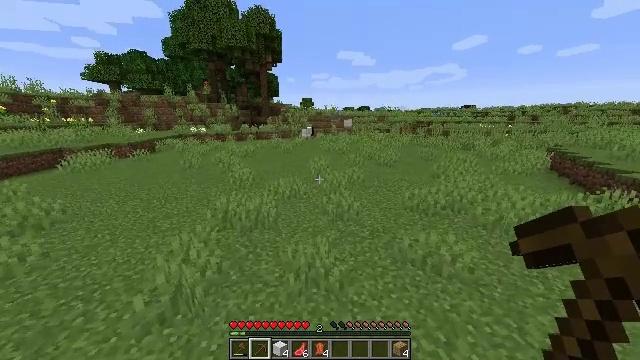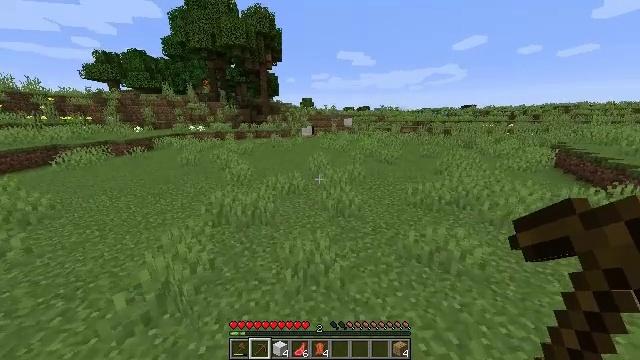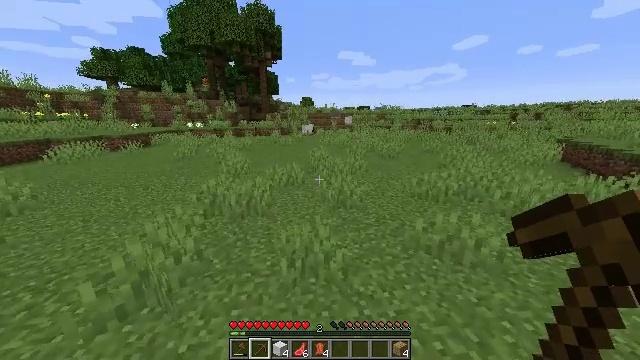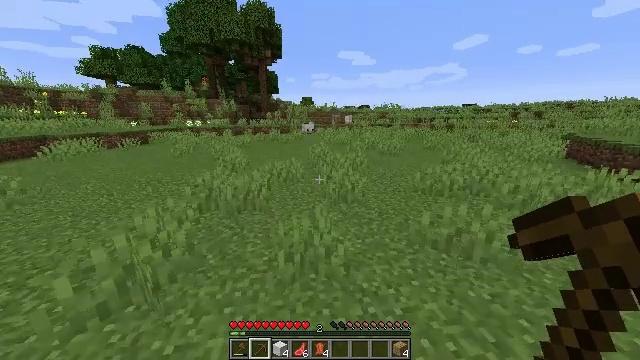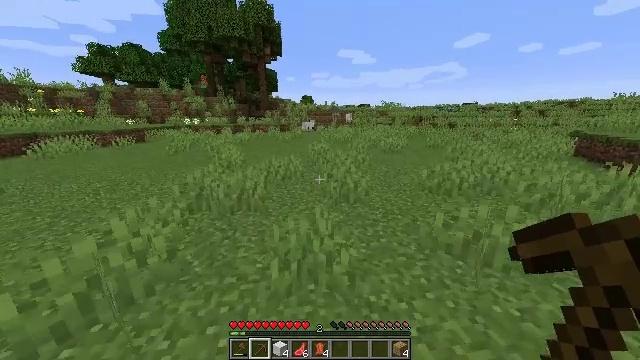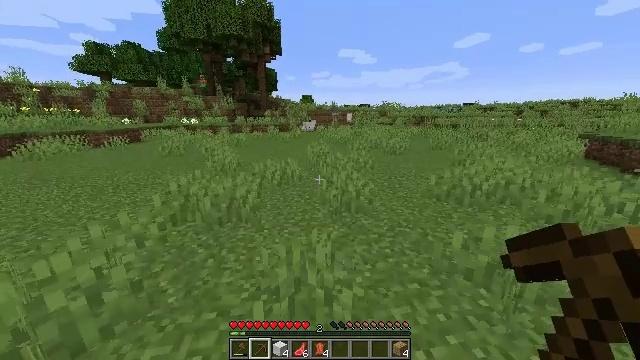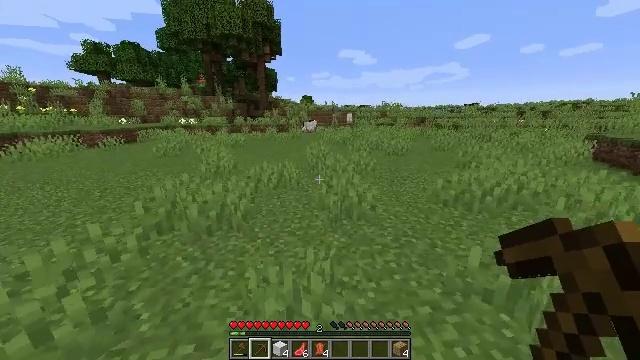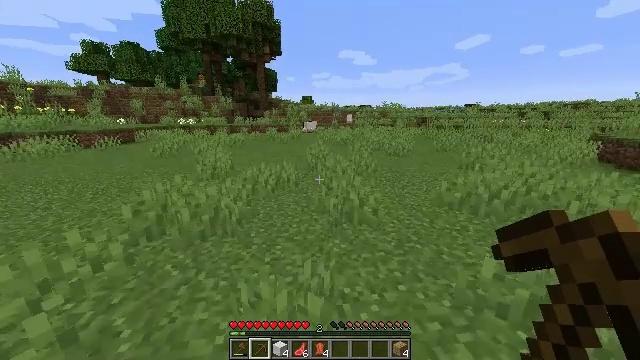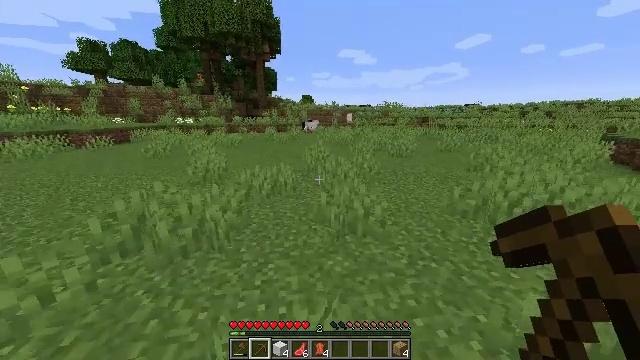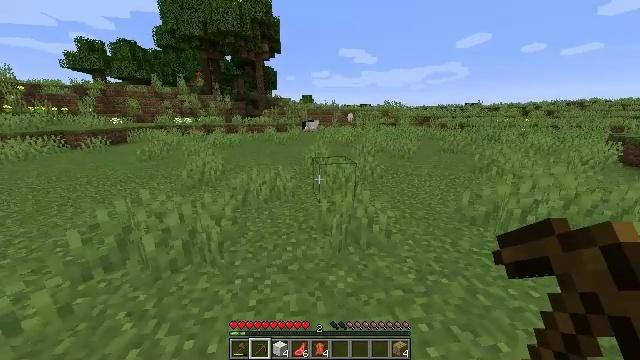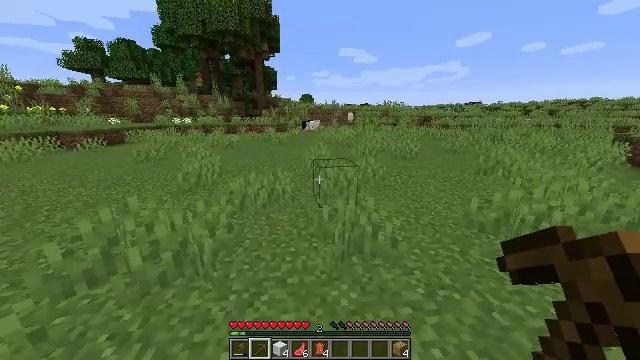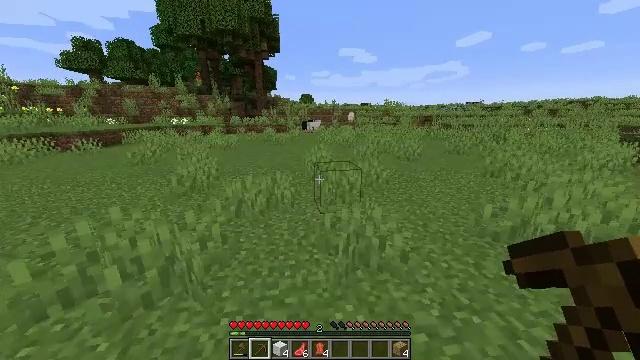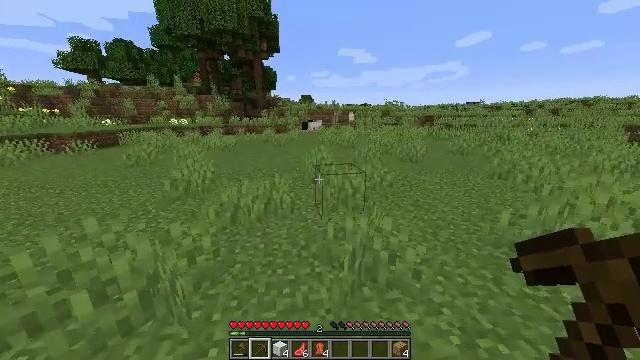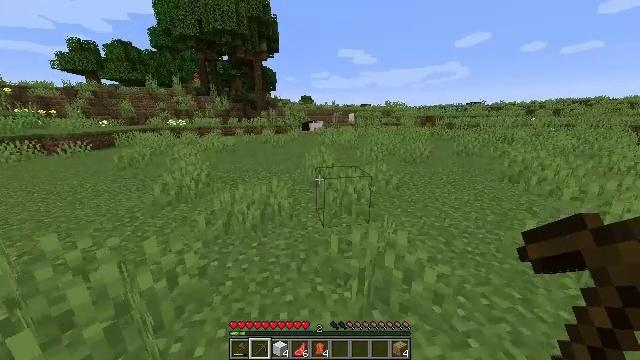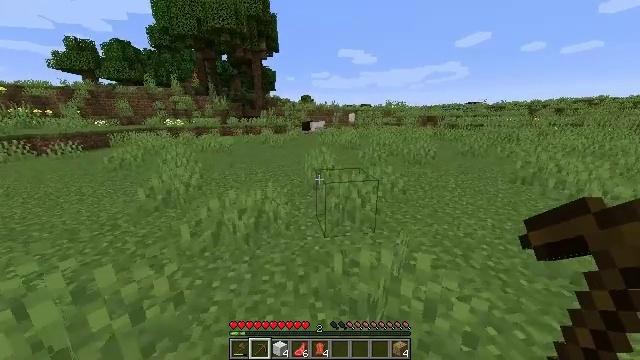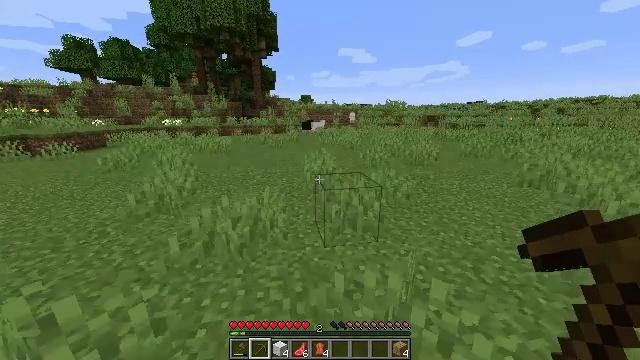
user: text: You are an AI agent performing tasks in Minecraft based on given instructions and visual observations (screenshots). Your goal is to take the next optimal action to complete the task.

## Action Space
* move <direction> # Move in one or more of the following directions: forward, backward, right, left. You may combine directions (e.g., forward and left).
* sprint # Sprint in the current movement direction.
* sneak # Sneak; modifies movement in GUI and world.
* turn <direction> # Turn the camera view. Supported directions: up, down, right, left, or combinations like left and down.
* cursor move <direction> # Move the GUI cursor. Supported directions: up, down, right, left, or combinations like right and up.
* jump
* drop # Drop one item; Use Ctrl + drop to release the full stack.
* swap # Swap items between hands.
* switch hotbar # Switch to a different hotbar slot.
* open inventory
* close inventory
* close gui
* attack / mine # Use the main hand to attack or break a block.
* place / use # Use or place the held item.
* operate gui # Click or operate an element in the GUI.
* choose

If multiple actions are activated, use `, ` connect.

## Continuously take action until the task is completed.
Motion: motion action
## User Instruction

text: Harvest a cornflower from the meadow.
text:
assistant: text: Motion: move forward, sprint
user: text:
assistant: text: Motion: move forward, sprint
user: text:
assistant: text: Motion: move forward, sprint
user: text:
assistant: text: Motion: move forward, sprint
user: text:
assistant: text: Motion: move forward, sprint
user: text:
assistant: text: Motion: move forward, sprint
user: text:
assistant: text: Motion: move forward, sprint
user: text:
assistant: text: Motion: move forward, sprint
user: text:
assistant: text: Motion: move forward, sprint
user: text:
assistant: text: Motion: move forward, sprint
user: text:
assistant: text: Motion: move forward, sprint
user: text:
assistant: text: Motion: move forward, sprint
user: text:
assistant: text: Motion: move forward, sprint
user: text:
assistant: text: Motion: move forward, sprint
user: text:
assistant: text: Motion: move forward, sprint
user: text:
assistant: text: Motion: move forward, sprint
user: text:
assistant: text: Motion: move forward, sprint
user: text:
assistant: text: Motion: move forward, sprint
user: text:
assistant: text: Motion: move forward, sprint
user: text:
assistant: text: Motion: move forward, sprint
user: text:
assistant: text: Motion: move forward, sprint
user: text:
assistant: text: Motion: move forward, sprint
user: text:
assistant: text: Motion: move forward, sprint
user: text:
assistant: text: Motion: move forward, sprint, turn right
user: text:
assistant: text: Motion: move forward, sprint, turn right
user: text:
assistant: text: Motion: move forward, sprint, turn right
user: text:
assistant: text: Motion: move forward
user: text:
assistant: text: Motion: move forward
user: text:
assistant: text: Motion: move forward
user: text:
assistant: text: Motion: move forward